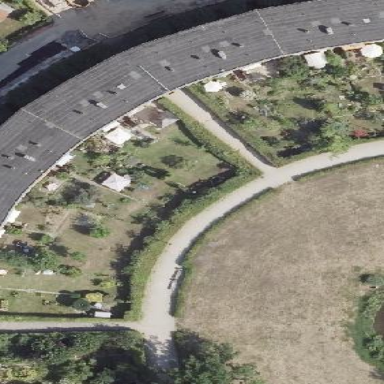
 designed for leisure activities on land."